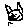
Label: cat